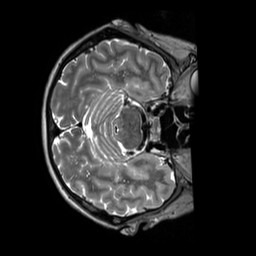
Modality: T2w
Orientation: axial
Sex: female
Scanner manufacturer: siemens
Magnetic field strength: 3 T
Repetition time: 3.2 s
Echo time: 0.409 s